Field crop: tomato
Growth stage: 1
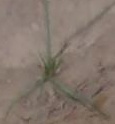
Species: cyperus